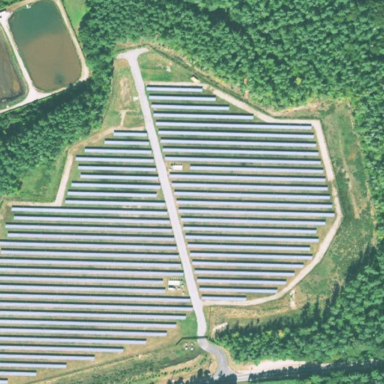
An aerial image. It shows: Solar power plant with photovoltaic technology surrounded by fence.